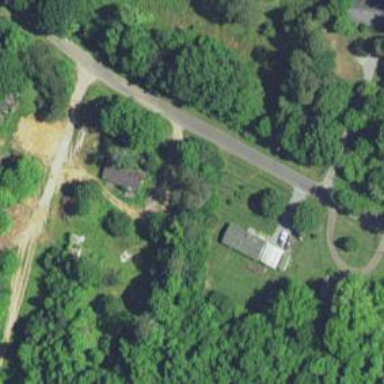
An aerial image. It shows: Driveway leading to service road.